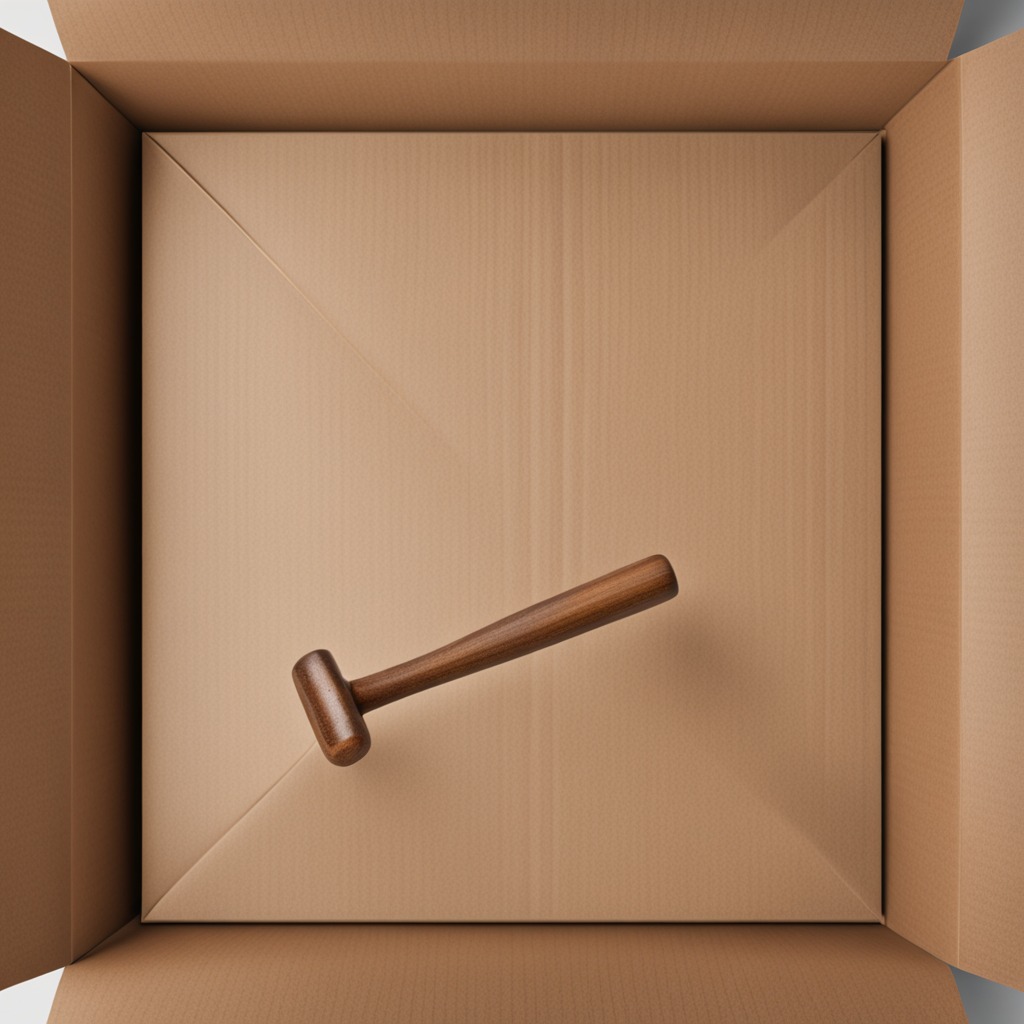
A hammer lies on the cardboard box surface.